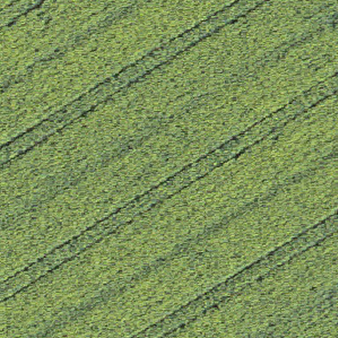
Label: other